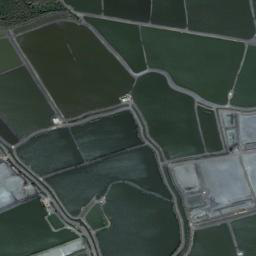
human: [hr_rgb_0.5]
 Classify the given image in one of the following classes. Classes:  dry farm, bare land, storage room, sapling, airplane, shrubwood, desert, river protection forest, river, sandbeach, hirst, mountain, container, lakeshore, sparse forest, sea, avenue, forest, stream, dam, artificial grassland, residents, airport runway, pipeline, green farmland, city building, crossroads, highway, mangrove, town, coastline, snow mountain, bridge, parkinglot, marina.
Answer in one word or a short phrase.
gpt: green farmland